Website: macys
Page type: cart
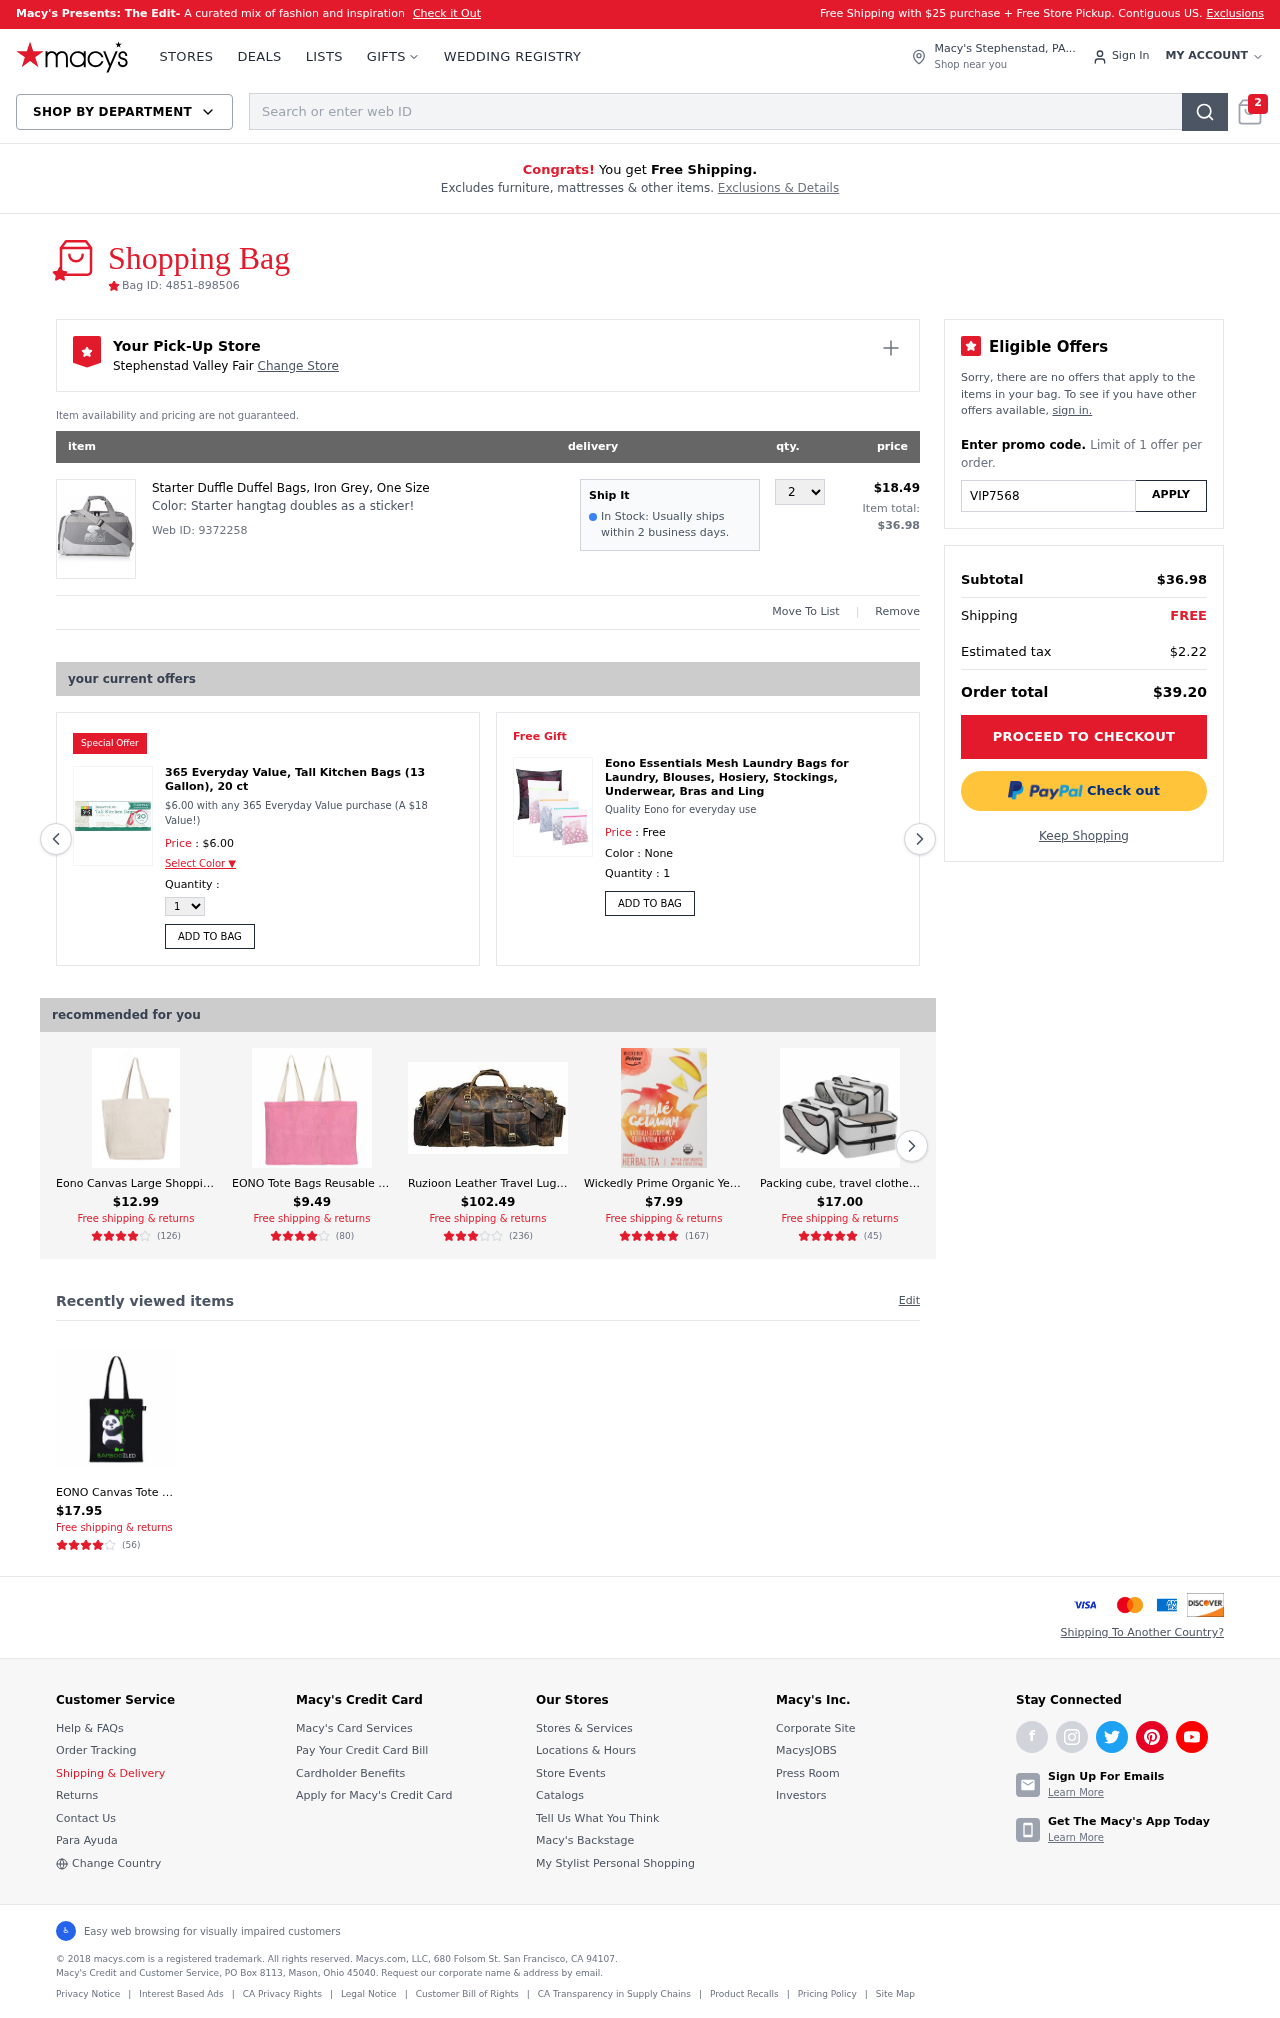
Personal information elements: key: PII_CITY
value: Stephenstad Valley Fair Change Store
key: PII_CITY_STATE
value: Stephenstad, PA
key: PII_PROMO_CODE
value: VIP7568
Product elements: key: PRODUCT1_DESC
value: Starter hangtag doubles as a sticker!
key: PRODUCT1_NAME
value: Starter Duffle Duffel Bags, Iron Grey, One Size
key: PRODUCT1_PRICE
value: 18.49
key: PRODUCT1_QUANTITY
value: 2
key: PRODUCT2_NAME
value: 365 Everyday Value, Tall Kitchen Bags (13 Gallon), 20 ct
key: PRODUCT2_PRICE
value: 6
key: PRODUCT3_DESC
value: Quality Eono for everyday use
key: PRODUCT3_NAME
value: Eono Essentials Mesh Laundry Bags for Laundry, Blouses, Hosiery, Stockings, Underwear, Bras and Ling
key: PRODUCT4_NAME
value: Eono Canvas Large Shopping Bag Reusable Shopping Bag Environmentally Friendly Grocery Shoulder Jute
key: PRODUCT4_NUM_RATINGS
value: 126
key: PRODUCT4_PRICE
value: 12.99
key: PRODUCT4_RATING
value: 3.5
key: PRODUCT5_NAME
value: EONO Tote Bags Reusable Shopping Bag Eco-Friendly Recycled Cotton Fabric Handbag Grocery Shoulder Pl
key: PRODUCT5_NUM_RATINGS
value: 80
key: PRODUCT5_PRICE
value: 9.49
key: PRODUCT5_RATING
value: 3.5
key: PRODUCT6_NAME
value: Ruzioon Leather Travel Luggage Bag, Mens Duffle Retro Carry on Handbag, Overnight Weekend Leather Ba
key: PRODUCT6_NUM_RATINGS
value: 236
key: PRODUCT6_PRICE
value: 102.49
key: PRODUCT6_RATING
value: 3.2
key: PRODUCT7_NAME
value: Wickedly Prime Organic Yerba Maté Tea, Full-Leaf Bags, 15 Count
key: PRODUCT7_NUM_RATINGS
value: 167
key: PRODUCT7_PRICE
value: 7.99
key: PRODUCT7_RATING
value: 4.5
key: PRODUCT8_NAME
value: Packing cube, travel clothes bag set, suitcase organiser travel cube, luggage organiser, packing bag
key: PRODUCT8_NUM_RATINGS
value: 45
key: PRODUCT8_PRICE
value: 17
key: PRODUCT8_RATING
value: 4.6
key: PRODUCT9_NAME
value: EONO Canvas Tote Bag Reusable Shopping Bag Eco-Friendly Grocery Shoulder Cotton Bags for Women, Men,
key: PRODUCT9_NUM_RATINGS
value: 56
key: PRODUCT9_PRICE
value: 17.95
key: PRODUCT9_RATING
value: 3.8
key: PRODUCT2_DESC
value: $6.00 with any 365 Everyday Value purchase (A $18 Value!)
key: PRODUCT1_WEB_ID
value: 9372258
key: PRODUCT1_TOTAL
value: $36.98
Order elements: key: ORDER_NUM_ITEMS
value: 2
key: ORDER_ID
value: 4851-898506
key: ORDER_SUBTOTAL
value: $36.98
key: ORDER_TAX
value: $2.22
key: ORDER_TOTAL
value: $39.20
Search elements: key: HEADER_SEARCH
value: Search or enter web ID